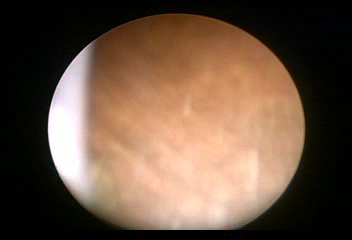
Modality: WLC
Class: Normal mucosa
Bladder cancer association: No